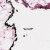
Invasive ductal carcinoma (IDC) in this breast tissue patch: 0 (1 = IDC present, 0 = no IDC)